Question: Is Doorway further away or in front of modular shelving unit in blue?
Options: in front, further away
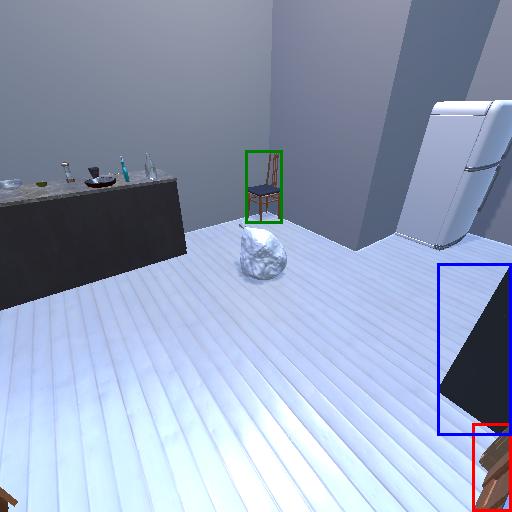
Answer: in front